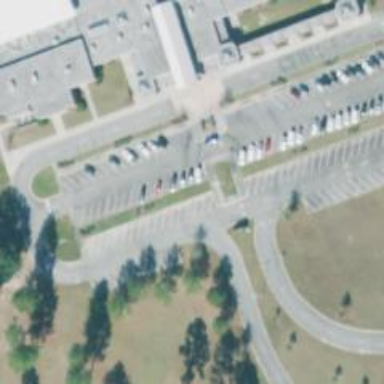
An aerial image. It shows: Parking space.